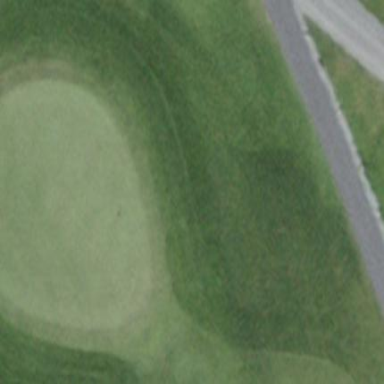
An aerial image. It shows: Picturesque green golfing area with grass land use.